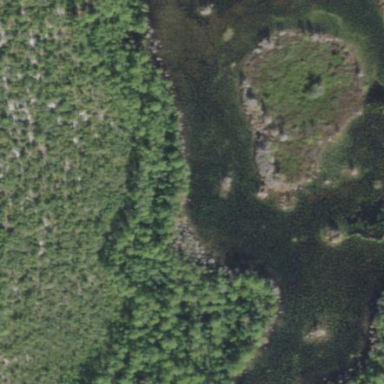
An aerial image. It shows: Swamp in wetland area.